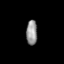
Tissue: lung
Cell type: Epithelial cells
Senescence score: 0.1738
Nuclear area (px): 266
Mean DAPI intensity: 149.226